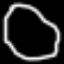
Label: octagon